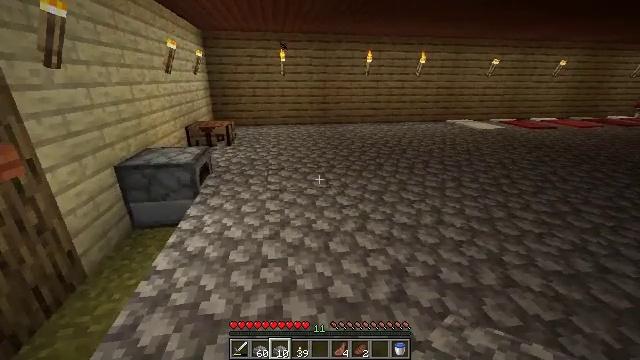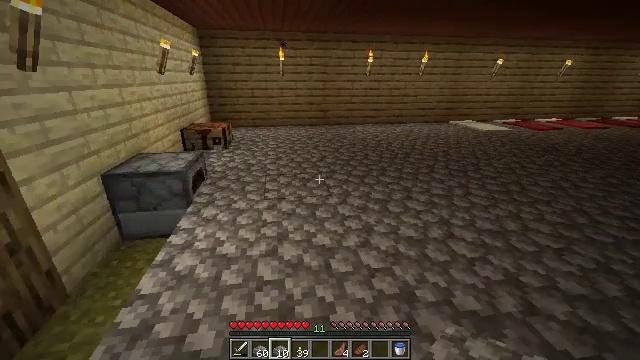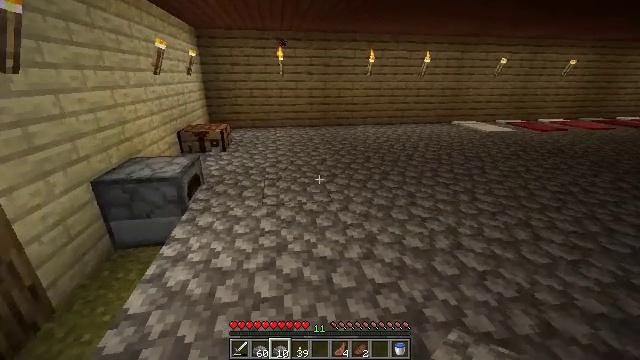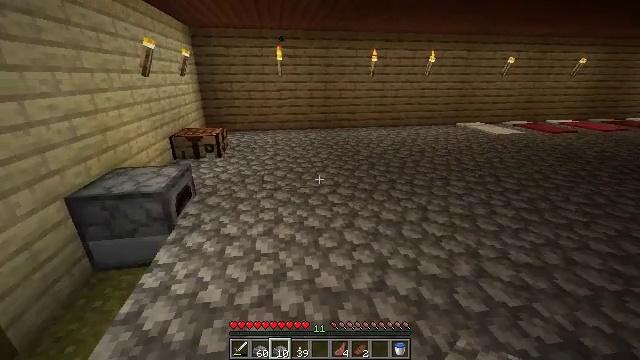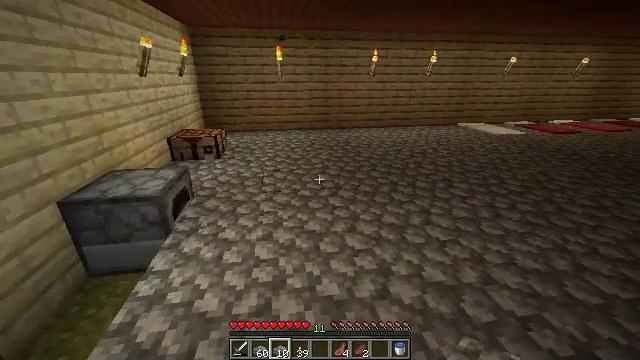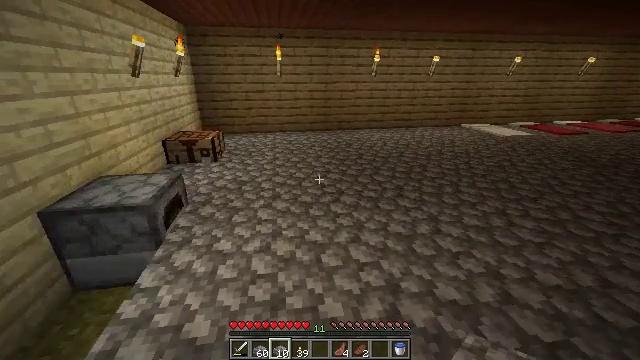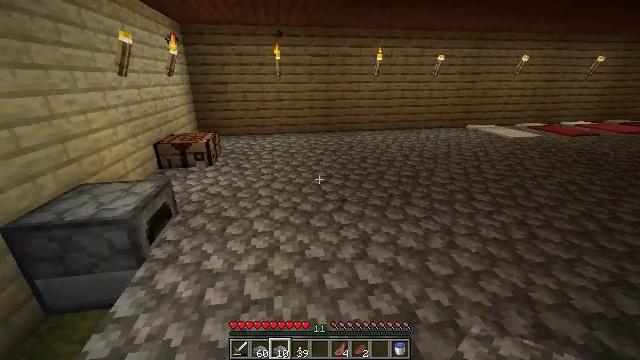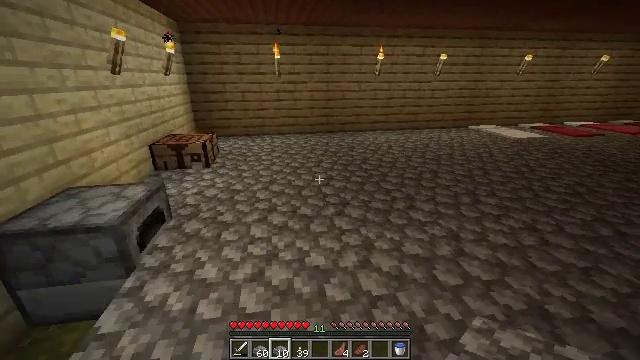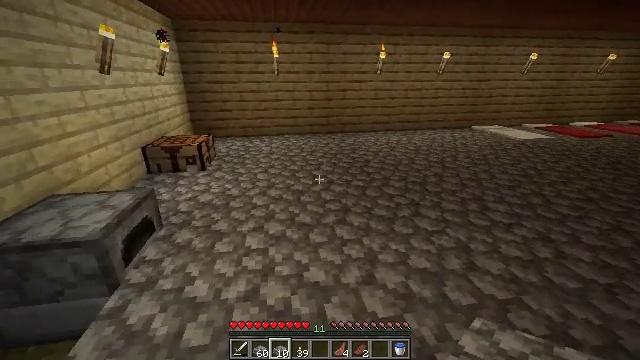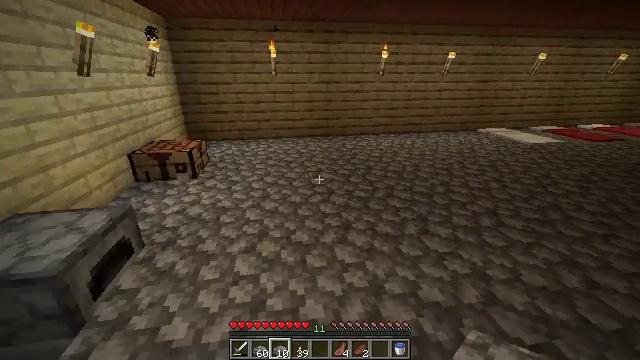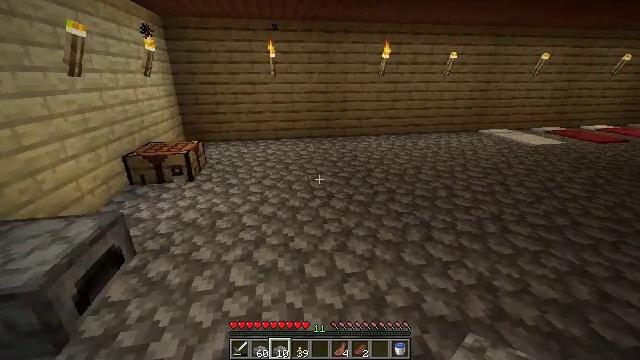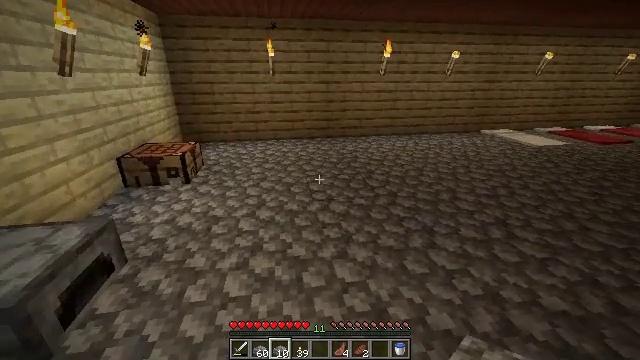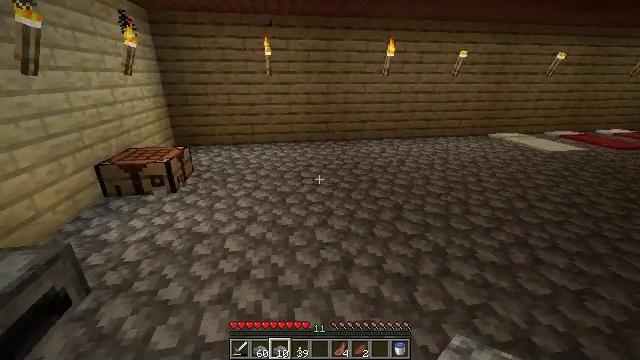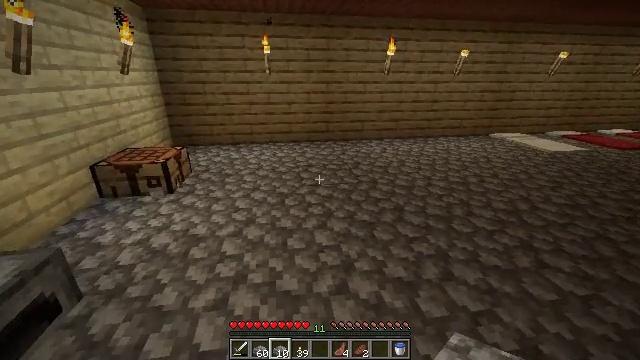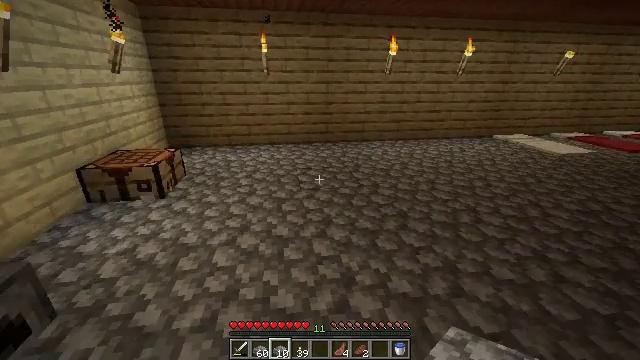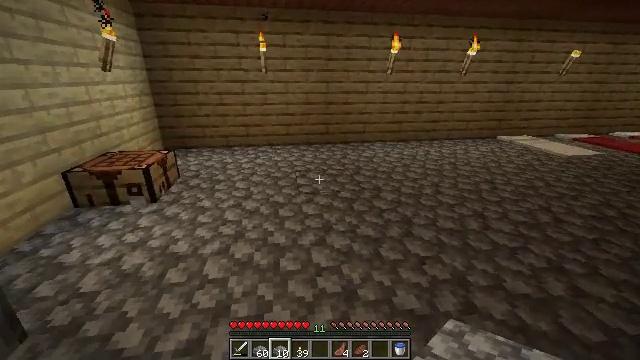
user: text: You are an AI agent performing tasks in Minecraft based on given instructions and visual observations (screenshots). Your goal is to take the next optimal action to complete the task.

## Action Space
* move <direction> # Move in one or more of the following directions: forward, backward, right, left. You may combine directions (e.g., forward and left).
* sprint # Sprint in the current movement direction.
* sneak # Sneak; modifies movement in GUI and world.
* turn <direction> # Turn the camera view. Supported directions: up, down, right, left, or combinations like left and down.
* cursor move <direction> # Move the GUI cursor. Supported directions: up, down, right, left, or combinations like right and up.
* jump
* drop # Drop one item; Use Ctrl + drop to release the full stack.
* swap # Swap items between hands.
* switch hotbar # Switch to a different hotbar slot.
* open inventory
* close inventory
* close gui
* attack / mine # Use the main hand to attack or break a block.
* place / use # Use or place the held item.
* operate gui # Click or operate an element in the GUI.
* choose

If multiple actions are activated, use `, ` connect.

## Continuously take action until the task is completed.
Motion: motion action
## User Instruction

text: Break the red bed to move it.
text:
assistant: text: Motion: move forward
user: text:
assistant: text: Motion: move forward
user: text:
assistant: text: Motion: move forward
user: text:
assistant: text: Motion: move forward
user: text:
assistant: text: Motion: move forward
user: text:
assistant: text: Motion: move forward
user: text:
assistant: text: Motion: move forward
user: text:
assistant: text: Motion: move forward
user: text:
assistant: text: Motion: move forward
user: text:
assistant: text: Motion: move forward
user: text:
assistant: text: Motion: move forward
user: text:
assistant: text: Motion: move forward
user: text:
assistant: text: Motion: move forward
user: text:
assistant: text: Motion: move forward
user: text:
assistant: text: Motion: move forward
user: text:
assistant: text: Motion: move forward
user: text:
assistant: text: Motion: move forward
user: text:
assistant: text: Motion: move forward
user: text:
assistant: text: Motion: move forward
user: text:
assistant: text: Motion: move forward
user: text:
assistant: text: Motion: move forward, turn right and down
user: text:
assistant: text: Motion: move forward, turn right
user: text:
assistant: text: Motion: move forward, turn right
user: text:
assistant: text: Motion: move forward, turn right
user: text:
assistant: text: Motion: turn right
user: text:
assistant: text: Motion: turn right
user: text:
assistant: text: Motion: turn right
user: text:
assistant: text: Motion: turn right and up
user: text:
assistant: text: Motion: turn up
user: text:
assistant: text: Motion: turn left and up